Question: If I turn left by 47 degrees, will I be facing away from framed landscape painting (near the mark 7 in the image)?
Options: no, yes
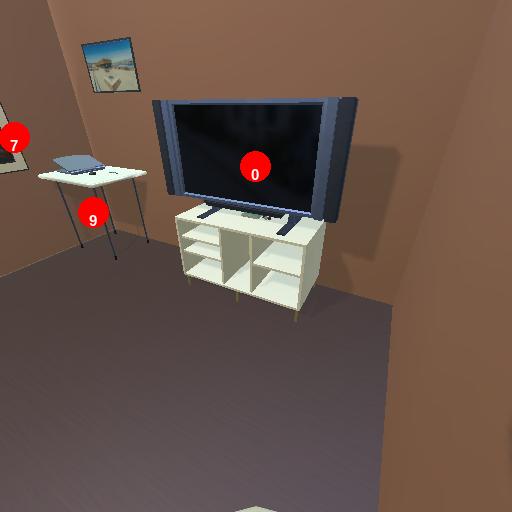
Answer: no